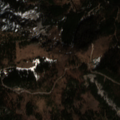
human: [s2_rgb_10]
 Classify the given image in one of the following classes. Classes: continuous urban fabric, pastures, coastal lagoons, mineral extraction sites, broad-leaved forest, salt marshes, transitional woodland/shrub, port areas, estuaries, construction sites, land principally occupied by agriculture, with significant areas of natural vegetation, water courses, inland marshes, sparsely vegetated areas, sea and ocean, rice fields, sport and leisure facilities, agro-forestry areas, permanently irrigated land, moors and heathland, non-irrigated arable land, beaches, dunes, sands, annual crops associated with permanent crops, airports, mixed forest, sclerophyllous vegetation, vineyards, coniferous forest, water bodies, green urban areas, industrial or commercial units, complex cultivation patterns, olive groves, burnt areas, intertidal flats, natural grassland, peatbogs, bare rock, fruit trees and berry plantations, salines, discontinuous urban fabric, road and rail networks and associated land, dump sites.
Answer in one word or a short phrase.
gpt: broad-leaved forest, coniferous forest, mixed forest, natural grassland